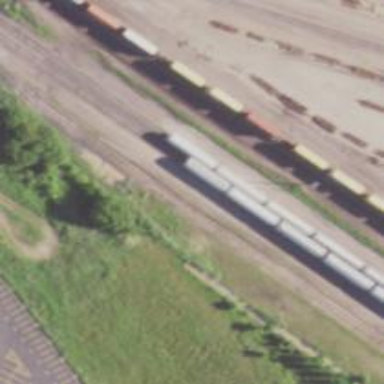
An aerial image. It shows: Railway crossing.